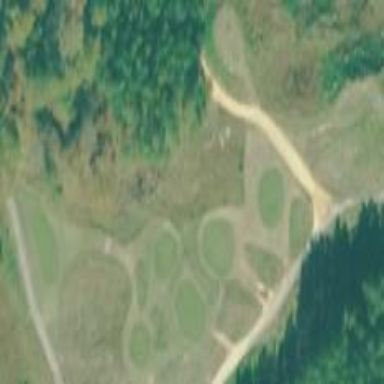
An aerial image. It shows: Rough area in golf course.